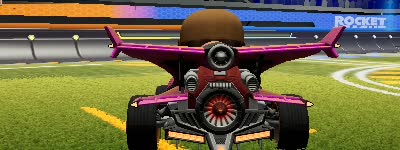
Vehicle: aftershock